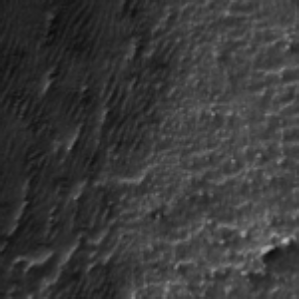
Label: frost